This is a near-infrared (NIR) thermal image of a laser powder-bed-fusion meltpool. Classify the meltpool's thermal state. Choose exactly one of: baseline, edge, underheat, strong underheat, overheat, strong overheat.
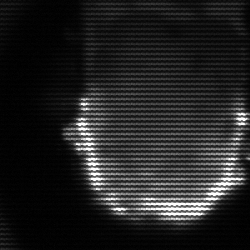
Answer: baseline